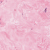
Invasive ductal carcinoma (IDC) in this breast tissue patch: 0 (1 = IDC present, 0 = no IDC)